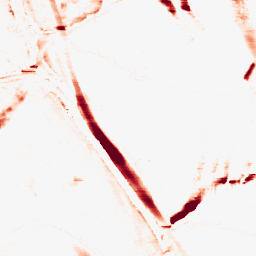
Category: morphological
Decomposition family: morphological_rect
Decomposition parameters: operation: opening
width: 20
height: 3
Upsampling method: regularized
Upsampling parameters: scale: 2
lambda_reg: 0.001
Upsampling scale: 2